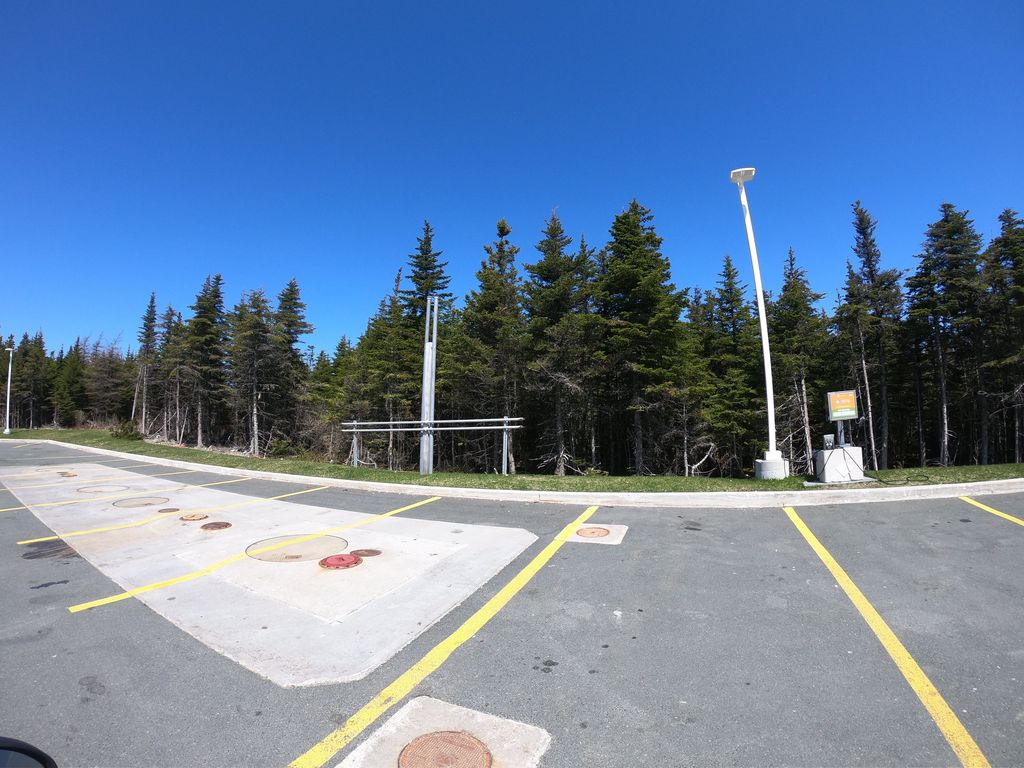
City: st_johns